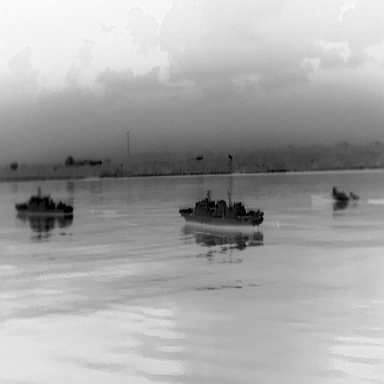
There are two warships in the infrared image.